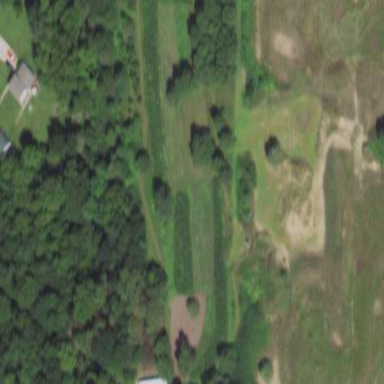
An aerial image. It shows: Grassy area designated as golf fairway.